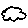
Label: cloud